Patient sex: F
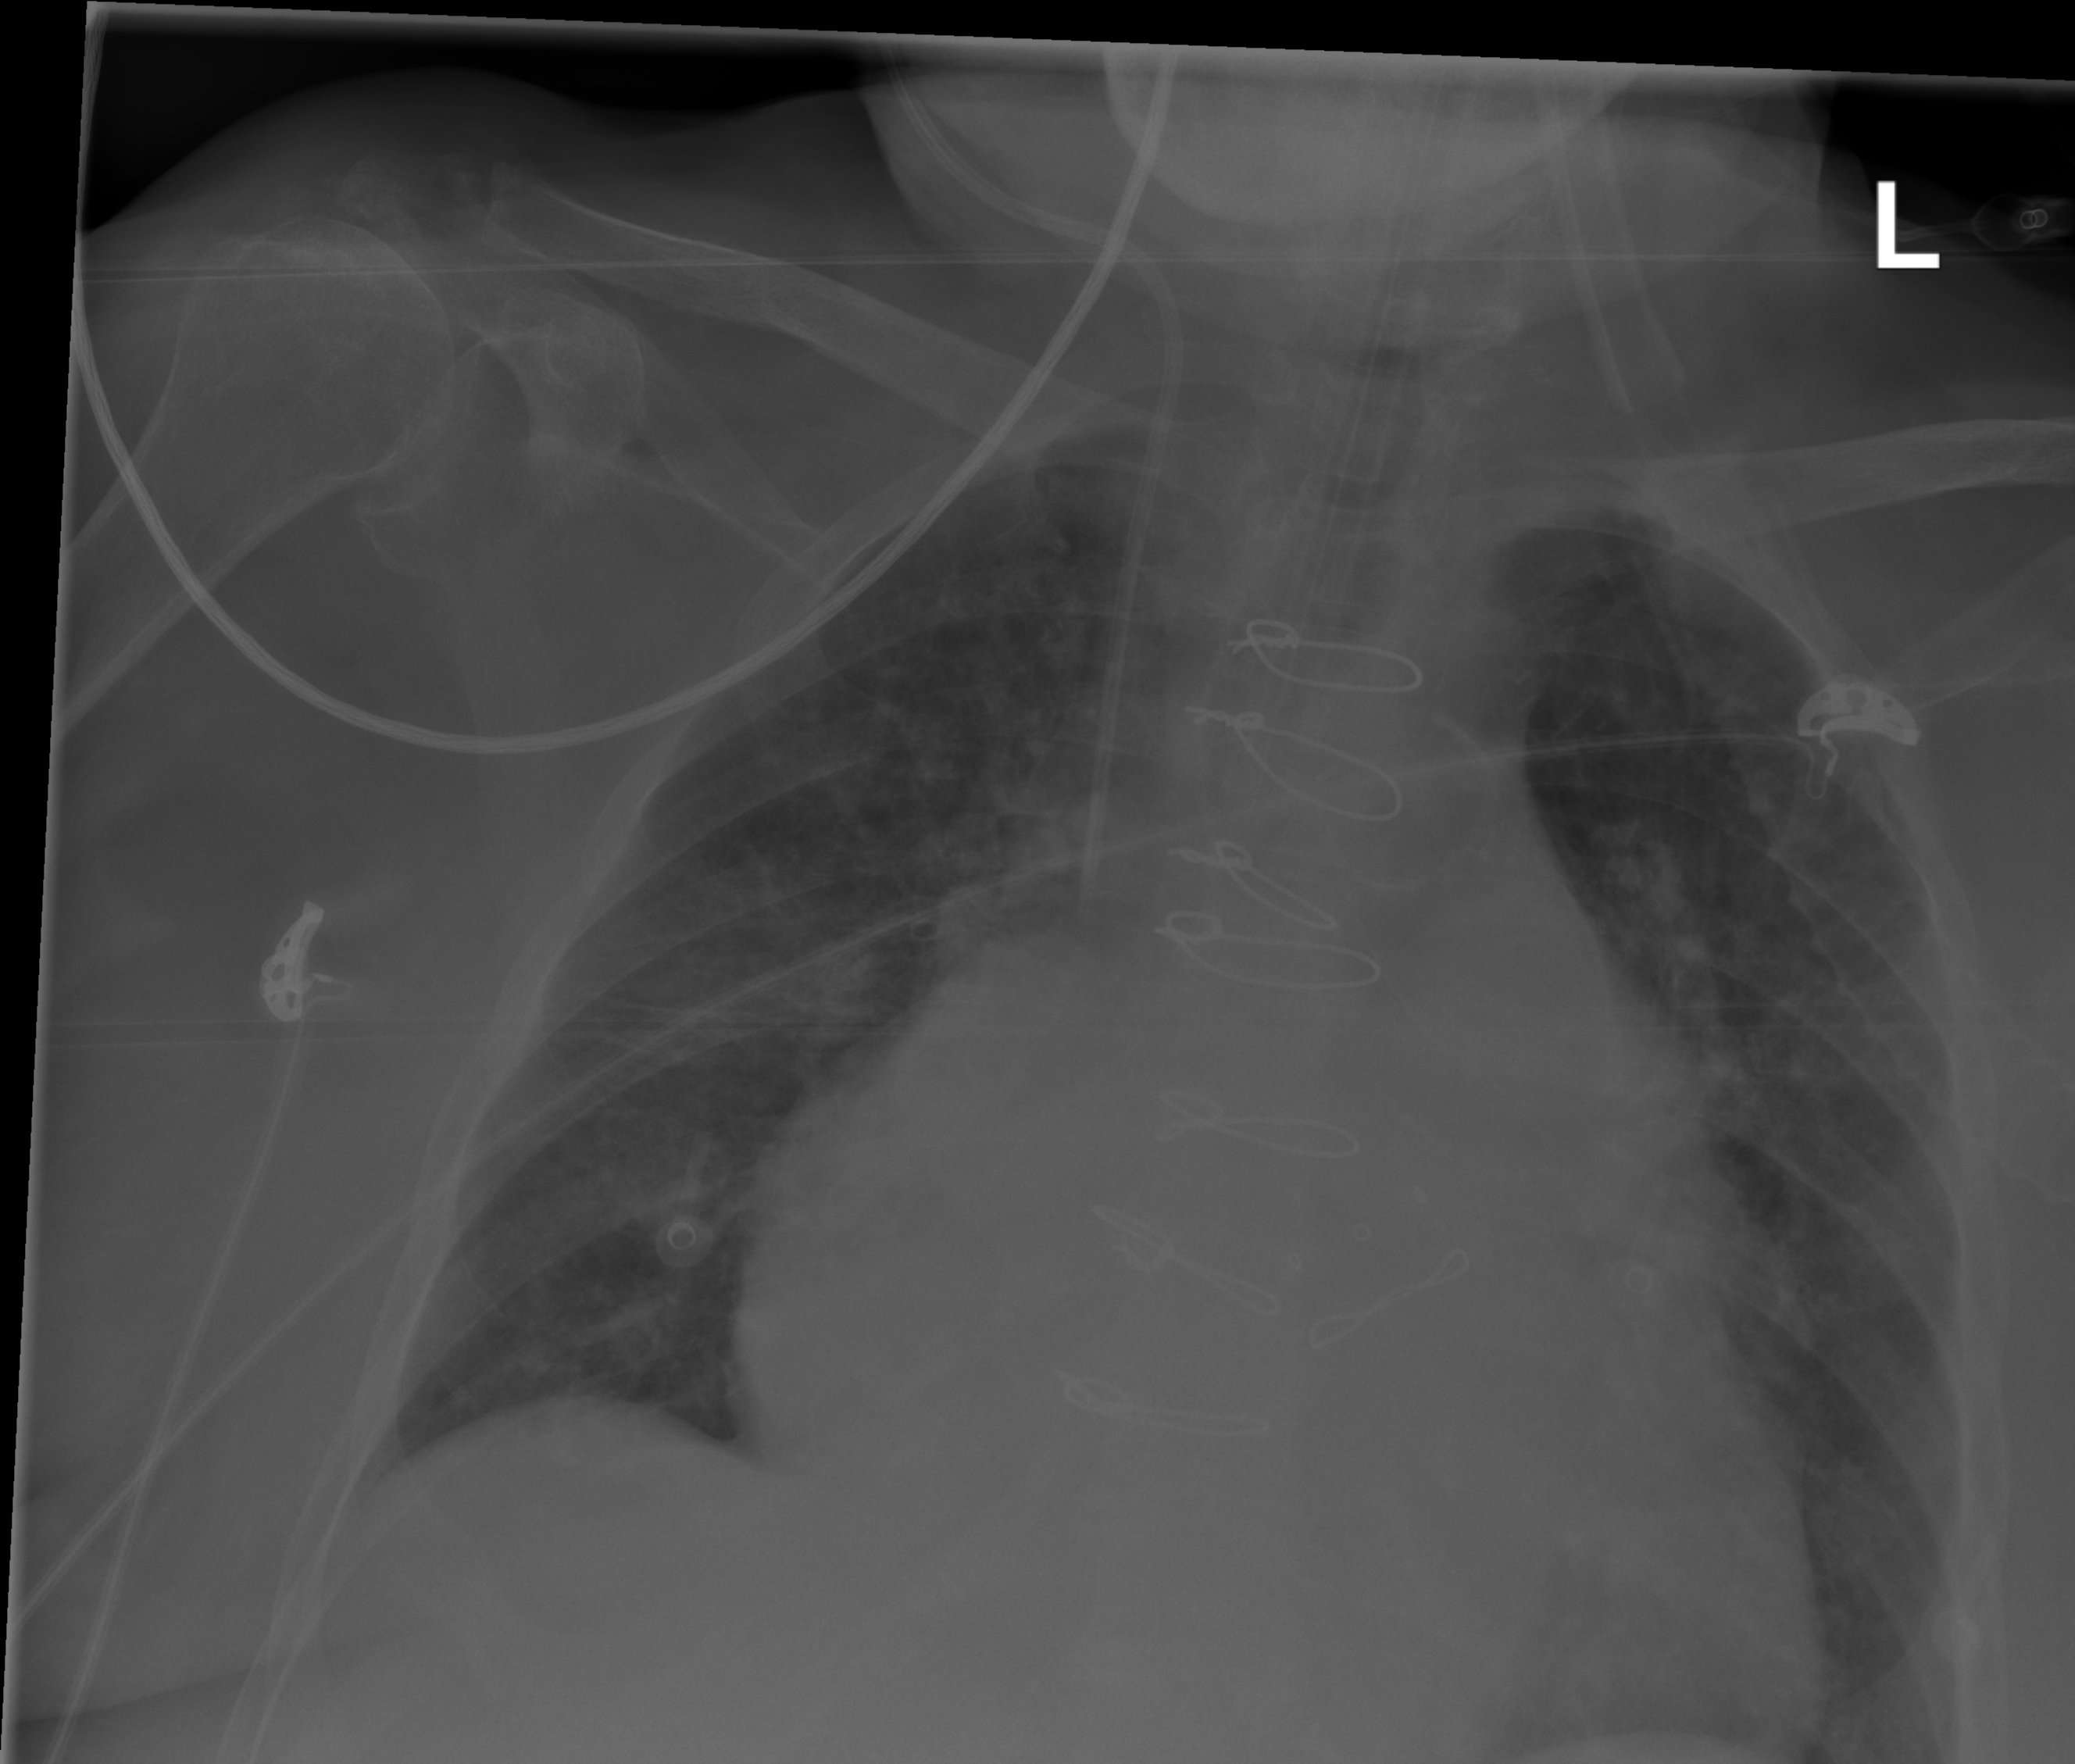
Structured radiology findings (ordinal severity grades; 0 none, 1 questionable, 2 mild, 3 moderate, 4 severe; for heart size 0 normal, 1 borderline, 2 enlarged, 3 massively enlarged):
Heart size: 3
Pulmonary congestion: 1
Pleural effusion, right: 0
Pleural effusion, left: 0
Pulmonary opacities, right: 0
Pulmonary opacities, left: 0
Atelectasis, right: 2
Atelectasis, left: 2